Aerial crown-view tile of a tropical tree (Barro Colorado Island, Panama), acquired 20240813:
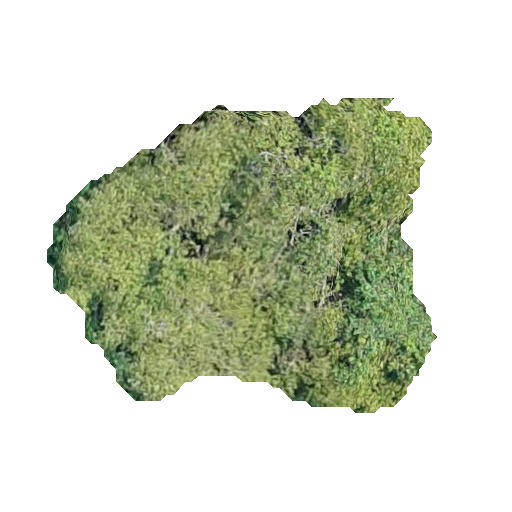
Species: Tachigali panamensis
GBIF accepted scientific name: Tachigali panamensis
Crown area: 137.448 m²